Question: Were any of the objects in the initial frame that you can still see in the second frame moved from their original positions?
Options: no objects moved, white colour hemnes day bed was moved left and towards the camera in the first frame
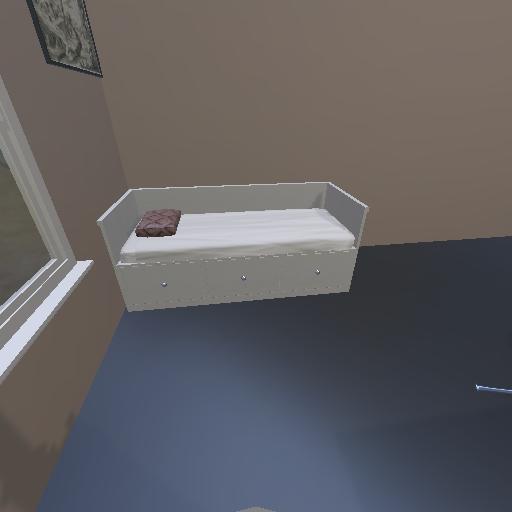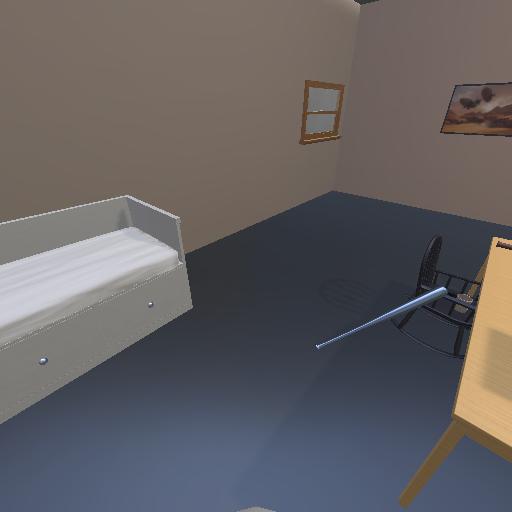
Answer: no objects moved